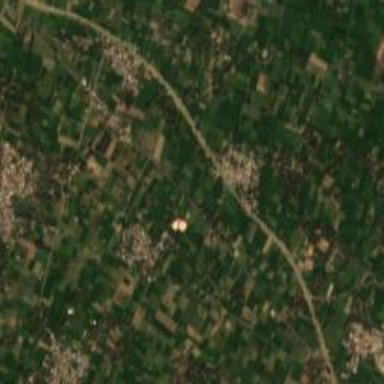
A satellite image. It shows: Village area.